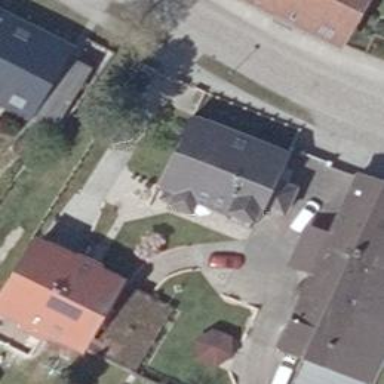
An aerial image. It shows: Detached building.